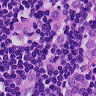
Metastatic tissue present: yes